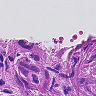
Metastatic tissue present: yes